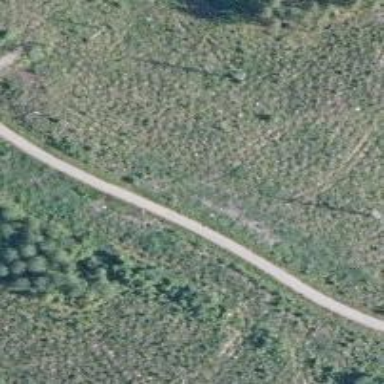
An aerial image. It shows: Unclassified road.